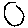
Label: circle